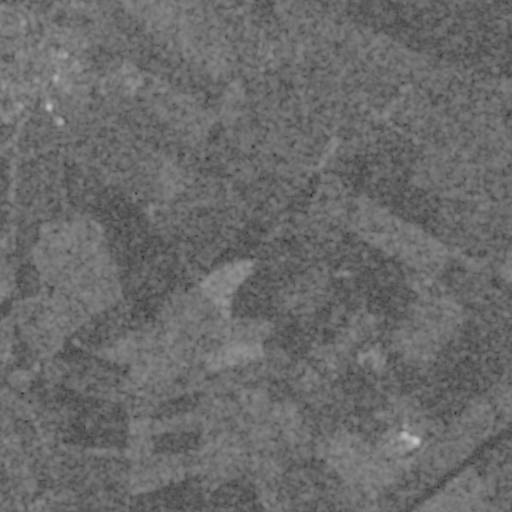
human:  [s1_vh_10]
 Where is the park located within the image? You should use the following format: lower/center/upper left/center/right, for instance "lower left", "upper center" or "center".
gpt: The park is located in the upper left of the image.
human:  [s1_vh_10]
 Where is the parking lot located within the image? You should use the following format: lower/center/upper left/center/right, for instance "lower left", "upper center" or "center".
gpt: The parking lot is located in the upper left of the image.
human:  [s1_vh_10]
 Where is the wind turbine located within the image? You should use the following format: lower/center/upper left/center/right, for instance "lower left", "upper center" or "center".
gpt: The wind turbine is located in the lower right of the image.
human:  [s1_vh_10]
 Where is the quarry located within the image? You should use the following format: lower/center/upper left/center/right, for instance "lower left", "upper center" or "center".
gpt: There is no quarry in the image.

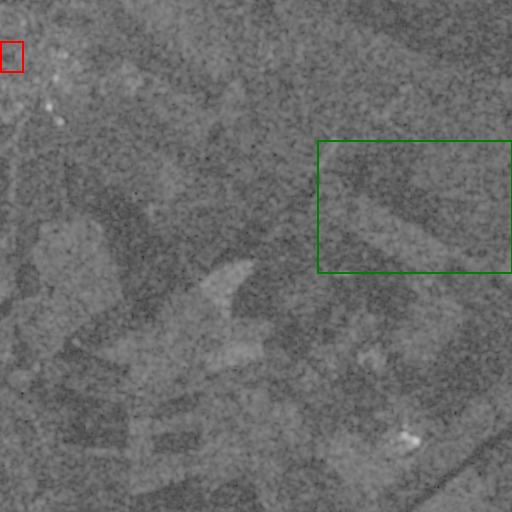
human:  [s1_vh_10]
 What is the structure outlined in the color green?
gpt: The structure outlined in green is a crop field.
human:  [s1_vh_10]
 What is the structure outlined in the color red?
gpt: The structure outlined in red is a park.
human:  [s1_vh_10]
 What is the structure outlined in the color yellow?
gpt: There is no yellow outline.